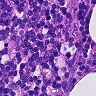
Metastatic tissue present: no